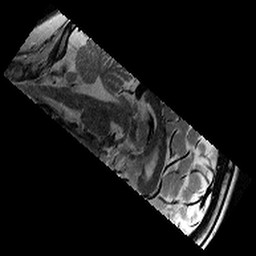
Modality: T2w
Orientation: sagittal
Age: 10
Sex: female
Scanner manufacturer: siemens
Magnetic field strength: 3 T
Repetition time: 9.23 s
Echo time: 0.067 s